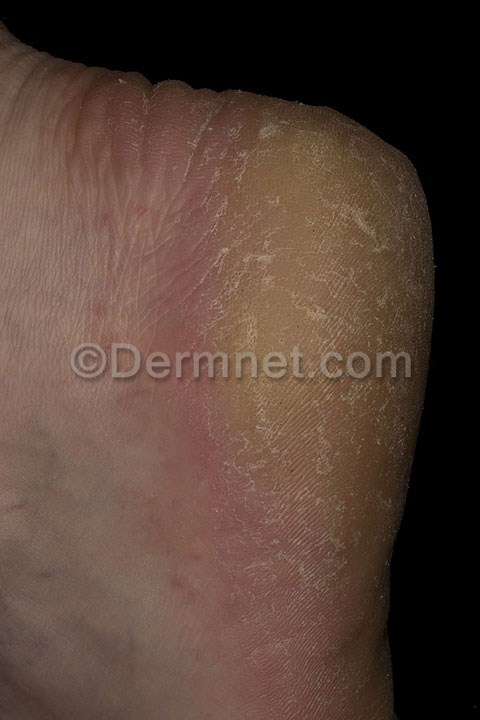
Disease: Tinea Ringworm Candidiasis and other Fungal Infections